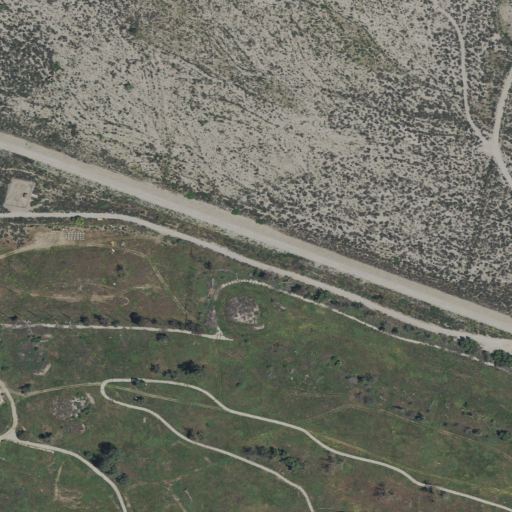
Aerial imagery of levee in California named Lytle Creek Levee containing open development, shrub, barren land, grassland, low intensity development, and medium intensity development